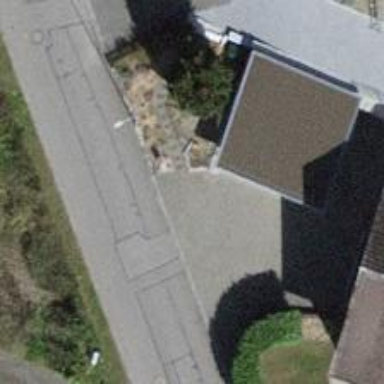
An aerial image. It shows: View of roof of building.